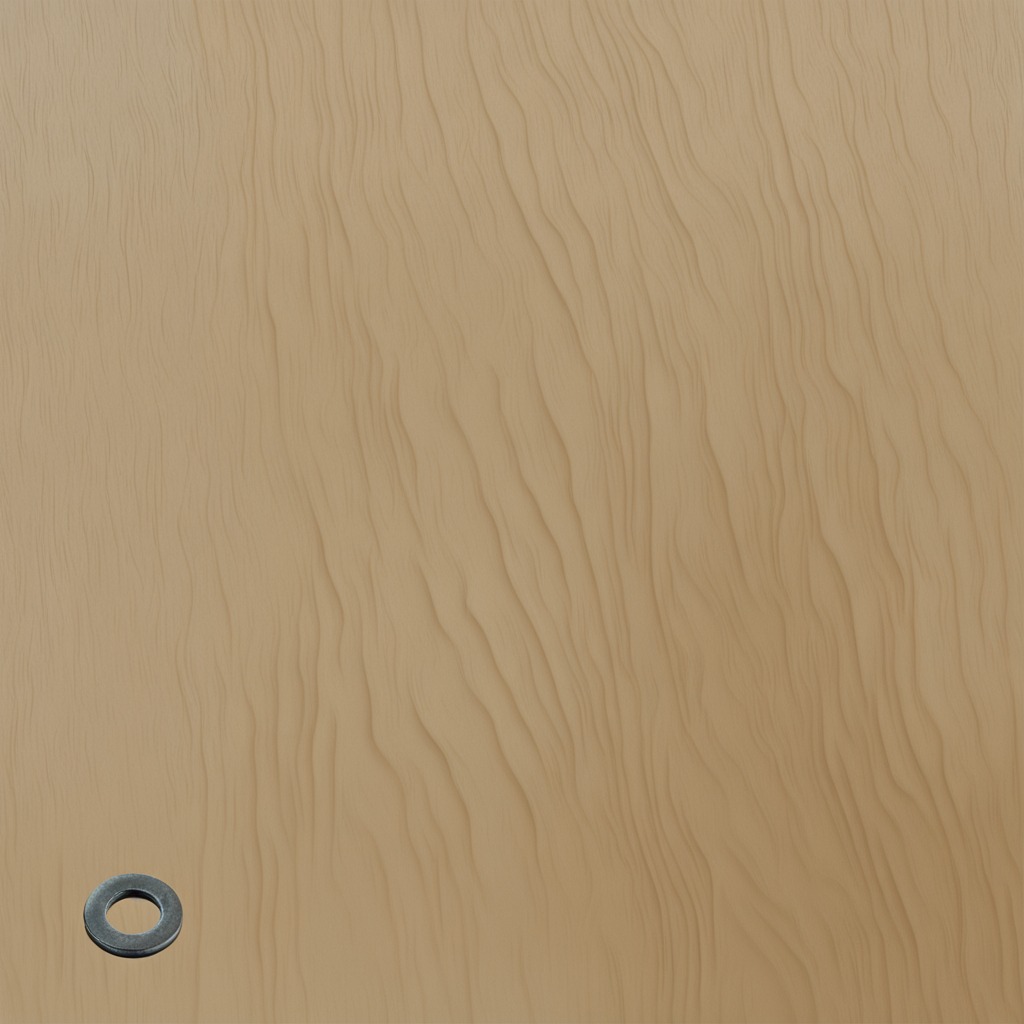
A flat metal washer lying on the plywood surface in a paint workshop lit by afternoon window light.